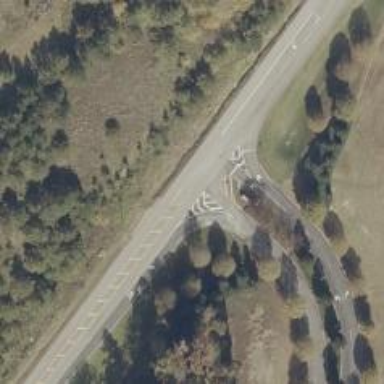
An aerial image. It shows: Tertiary road.